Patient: sex M, age 58
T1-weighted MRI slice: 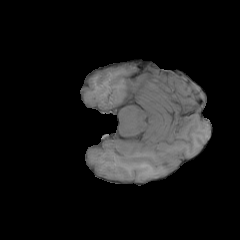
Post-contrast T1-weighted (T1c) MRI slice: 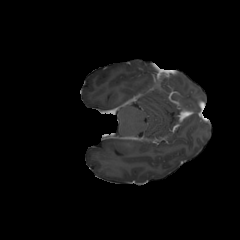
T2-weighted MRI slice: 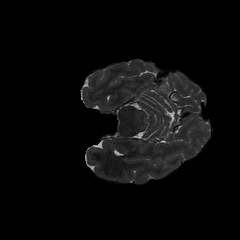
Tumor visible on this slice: no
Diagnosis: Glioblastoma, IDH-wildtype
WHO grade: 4